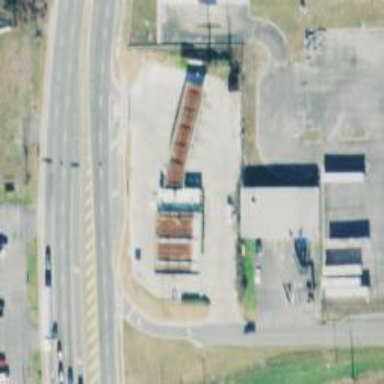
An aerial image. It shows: Convenience shop.